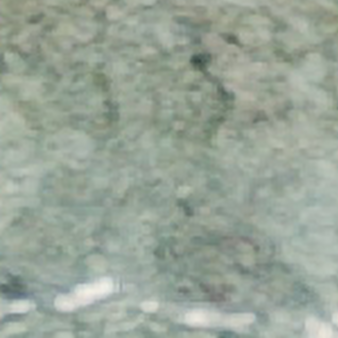
Label: other